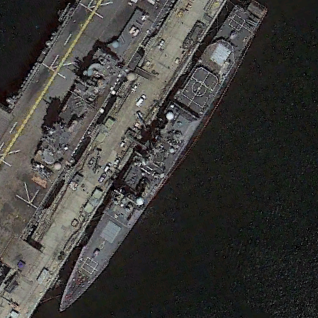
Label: cruiser